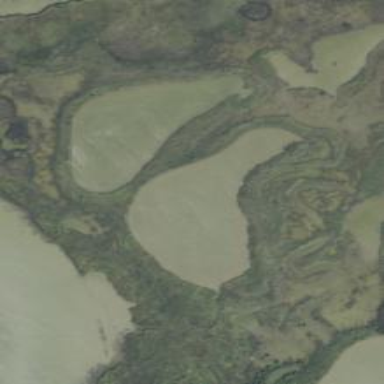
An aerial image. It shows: Tidal lake surrounded by water.